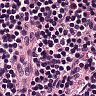
Metastatic tissue present: no